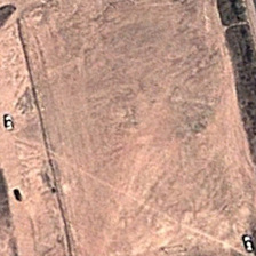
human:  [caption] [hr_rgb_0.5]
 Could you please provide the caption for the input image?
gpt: Two white cars were parked on the red-brown ground.

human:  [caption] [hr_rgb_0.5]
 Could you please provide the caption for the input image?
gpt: Next to the reddish-brown field is a belt of green plants.

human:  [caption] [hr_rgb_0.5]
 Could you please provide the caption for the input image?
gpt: Two white cars were parked on the reddish-brown ground.

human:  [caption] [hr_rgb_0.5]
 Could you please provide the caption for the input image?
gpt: Next to the reddish-brown fields are green plant belts.

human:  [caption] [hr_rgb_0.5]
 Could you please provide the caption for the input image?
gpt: Next to the reddish-brown fields are green plants.